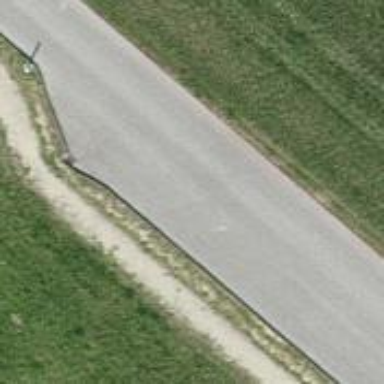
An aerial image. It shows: Passing place on the road.